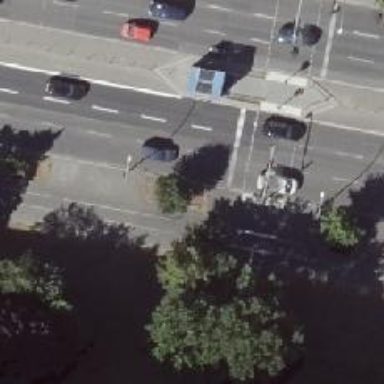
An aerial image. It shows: Collision protection barrier.